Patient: sex M, age 83
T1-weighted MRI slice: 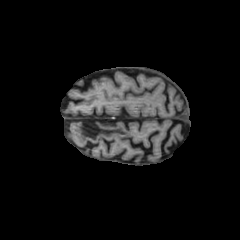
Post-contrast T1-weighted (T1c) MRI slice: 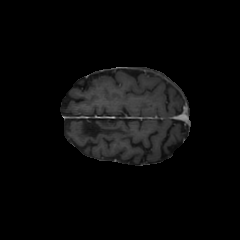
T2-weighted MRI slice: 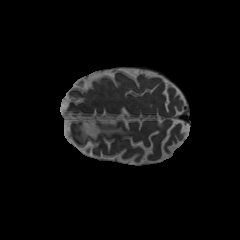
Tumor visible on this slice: no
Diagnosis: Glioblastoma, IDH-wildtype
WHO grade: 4